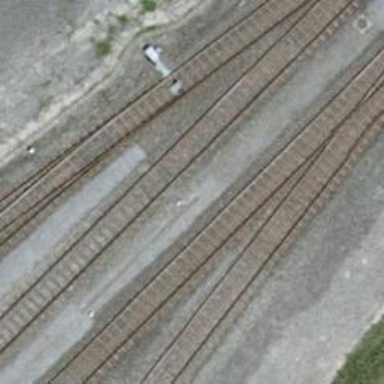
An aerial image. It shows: Railway yard used for servicing trains.